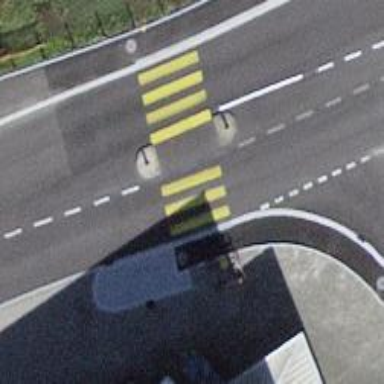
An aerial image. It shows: Crossing with traffic signals.